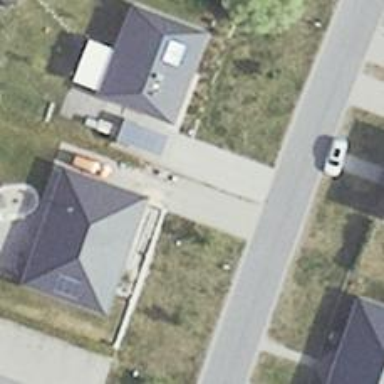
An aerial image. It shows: Driveway.